Field crop: maize
Growth stage: 1
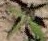
Species: atriplex